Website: macys
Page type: delivery-shipping
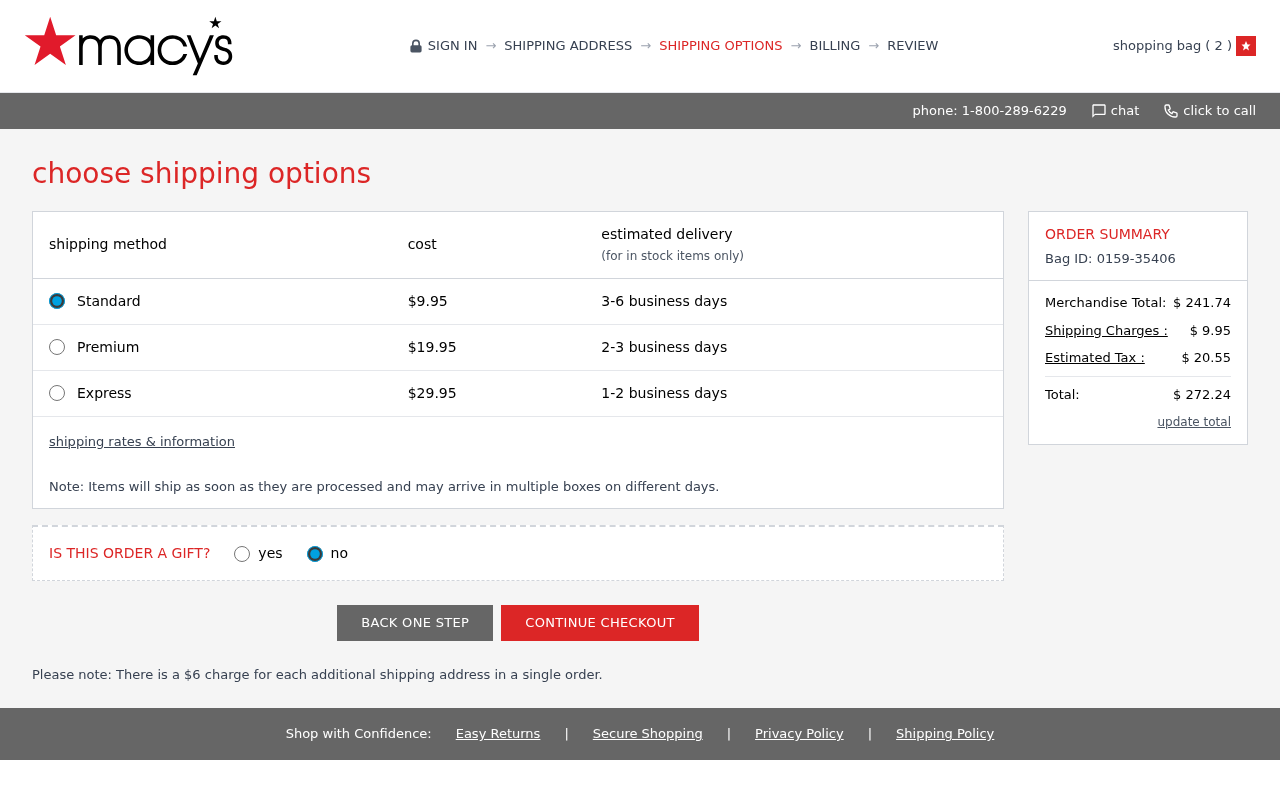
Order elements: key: ORDER_NUM_ITEMS
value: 2
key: ORDER_SHIPPING_COST
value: $ 9.95
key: ORDER_SHIPPING_COST
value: $9.95
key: ORDER_ID
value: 0159-35406
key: ORDER_SUBTOTAL
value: $ 241.74
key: ORDER_TAX
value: $ 20.55
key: ORDER_TOTAL
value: $ 272.24